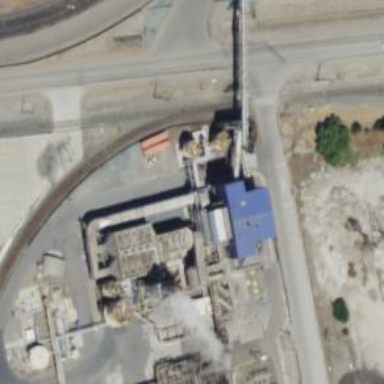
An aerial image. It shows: Generator with steam turbine as its type.